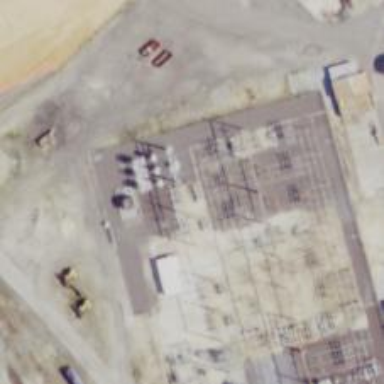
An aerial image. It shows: Switch for power supply.